Field crop: maize
Growth stage: 2
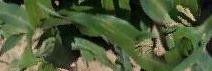
Species: maize